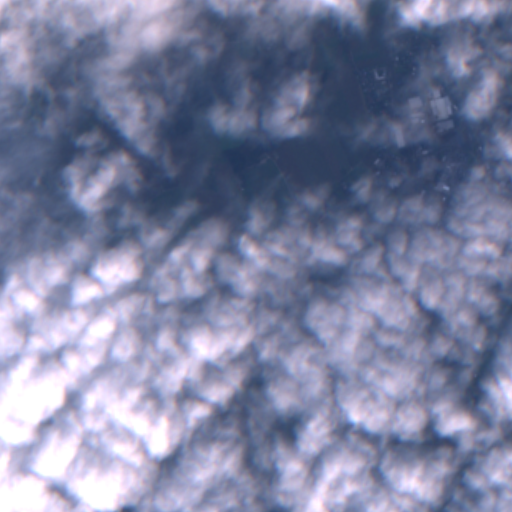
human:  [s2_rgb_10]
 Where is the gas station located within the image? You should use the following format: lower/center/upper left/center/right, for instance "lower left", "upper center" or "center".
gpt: The gas station is located in the center right of the image.
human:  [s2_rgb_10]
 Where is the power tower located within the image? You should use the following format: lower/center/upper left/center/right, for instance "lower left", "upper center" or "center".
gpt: The power tower is located in the upper right of the image.
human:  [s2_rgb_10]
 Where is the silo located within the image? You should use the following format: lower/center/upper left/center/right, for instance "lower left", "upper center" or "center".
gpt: The silo is located in the lower center of the image.
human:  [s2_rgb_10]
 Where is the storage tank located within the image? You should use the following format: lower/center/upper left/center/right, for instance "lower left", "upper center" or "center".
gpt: The storage tank is located in the upper right of the image.
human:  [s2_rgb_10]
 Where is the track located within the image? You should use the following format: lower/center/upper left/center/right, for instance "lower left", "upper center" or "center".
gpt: The track is located in the center of the image.
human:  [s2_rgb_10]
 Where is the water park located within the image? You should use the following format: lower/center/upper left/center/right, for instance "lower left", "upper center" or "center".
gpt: The water park is located in the center of the image.
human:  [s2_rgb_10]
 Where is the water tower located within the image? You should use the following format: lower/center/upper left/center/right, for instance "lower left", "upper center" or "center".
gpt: The water tower is located in the lower center of the image.
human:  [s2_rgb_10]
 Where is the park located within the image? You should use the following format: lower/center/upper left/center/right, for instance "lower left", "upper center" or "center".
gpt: There is no park in the image.